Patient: sex M, age 69
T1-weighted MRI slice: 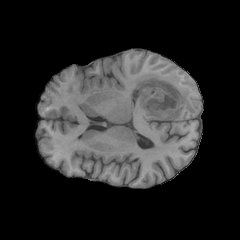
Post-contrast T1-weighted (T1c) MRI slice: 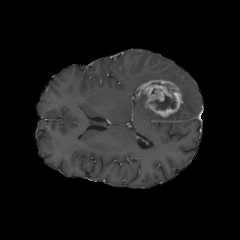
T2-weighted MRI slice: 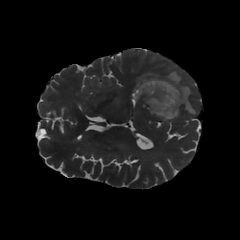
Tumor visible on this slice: yes
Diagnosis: Glioblastoma, IDH-wildtype
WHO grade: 4